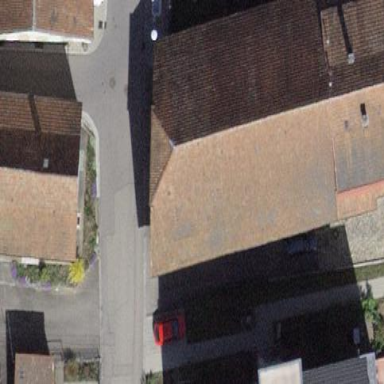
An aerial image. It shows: Half-hipped roof shape on the apartments building.